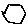
Label: hexagon